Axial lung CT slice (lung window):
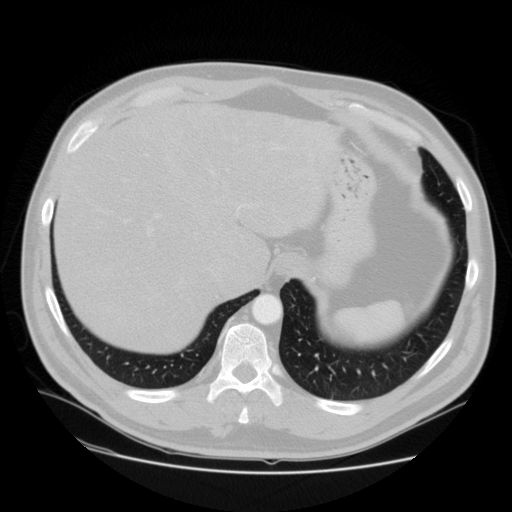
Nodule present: no